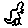
Label: bird